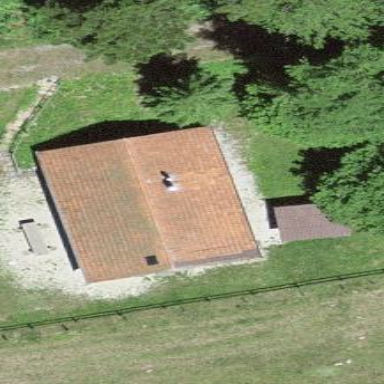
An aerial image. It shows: Cabin.